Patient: sex M, age 65
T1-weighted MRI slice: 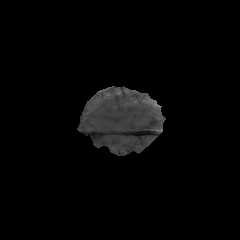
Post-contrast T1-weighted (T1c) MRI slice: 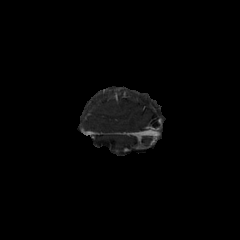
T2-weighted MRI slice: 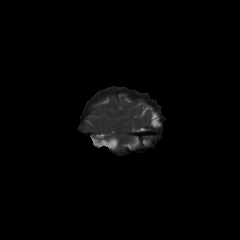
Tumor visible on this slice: yes
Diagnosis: Glioblastoma, IDH-wildtype
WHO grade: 4